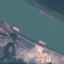
Label: River